高一 · 立体几何学
如图, 在正方体 $A B C D-A_{1} B_{1} C_{1} D_{1}$ 中, $A_{1} B_{1}$ 与平面 $A A_{1} C_{1}$ 所成角的余弦值是 ( ).

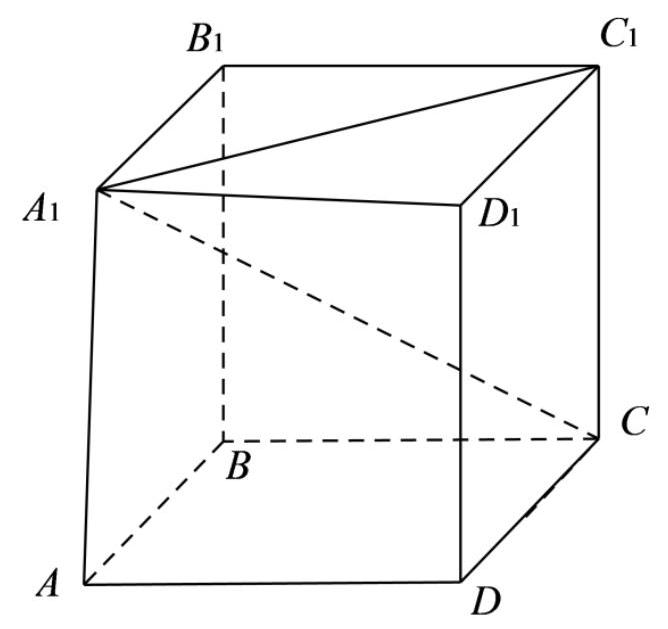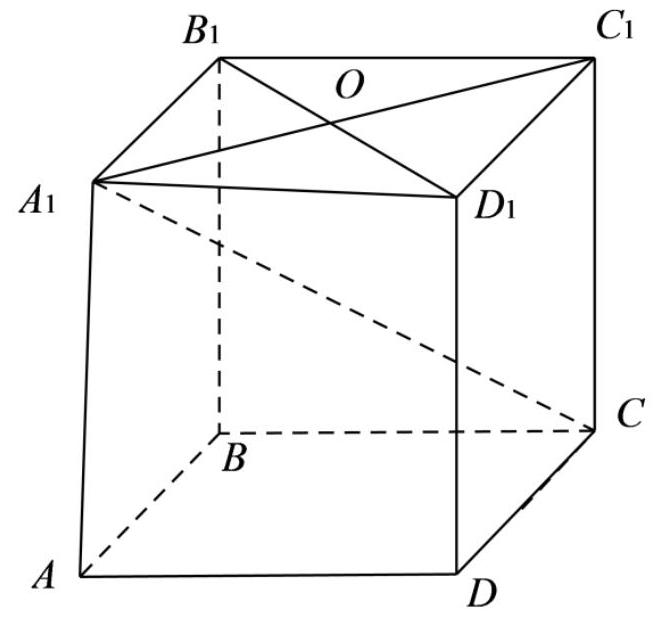
A. $\frac{\sqrt{2}}{2}$
B. $\frac{\sqrt{3}}{2}$
C. $\frac{\sqrt{3}}{3}$
D. $\frac{\sqrt{6}}{3}$
答案: A
解析: 【分析】

连接 $B_{1} D_{1}$ 可得平面的垂直, 从而得直线与平面所成角, 计算可得.

【详解】

如图, 连接 $B_{1} D_{1}$ 交 $A_{1} C_{1}$ 于 $O$, 则 $A C_{1} \perp B_{1} D_{1}$, 又正方体中 $A A_{1} \perp$ 平面 $A_{1} B_{1} C_{1} D_{1}$,

$B_{1} D_{1} \subseteq$ 平面 $A_{1} B_{1} C_{1} D_{1}, \therefore A A_{1} \perp B_{1} D_{1}$, 而 $A A_{1} \cap A_{1} C_{1}=A_{1}, \therefore B_{1} D_{1} \perp$ 平面 $A A_{1} C_{1}$,

$\therefore \angle B_{1} A_{1} O$ 是直线 $A_{1} B_{1}$ 与平面 $A A_{1} C_{1}$ 所成角, 此角大小为 $45^{\circ}$, 余弦值为 $\frac{\sqrt{2}}{2}$.

【点睛】

本题考查直线与平面所成的角, 解题关键是作出直线与平面所成的角. 然后计算.